Aerial crown-view tile of a tropical tree (Barro Colorado Island, Panama), acquired 20250512:
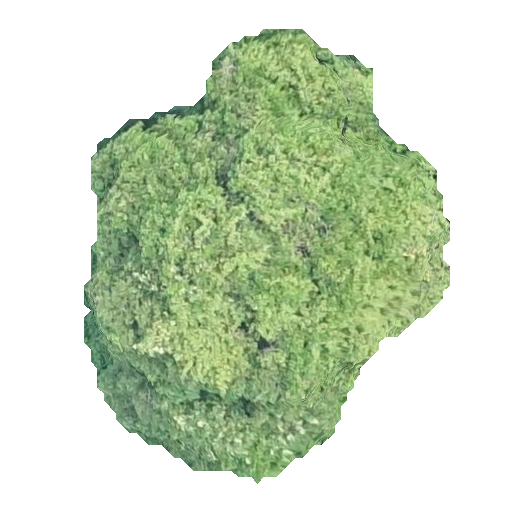
Species: Prioria copaifera
GBIF accepted scientific name: Prioria copaifera
Crown area: 167.747 m²